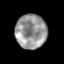
Tissue: prostate
Cell type: T cells
Senescence score: 0.3528
Nuclear area (px): 1043
Mean DAPI intensity: 149.665